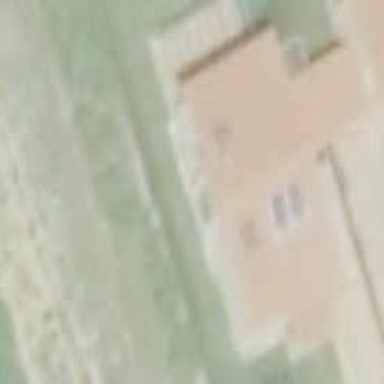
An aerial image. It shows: Simple and straightforward house.